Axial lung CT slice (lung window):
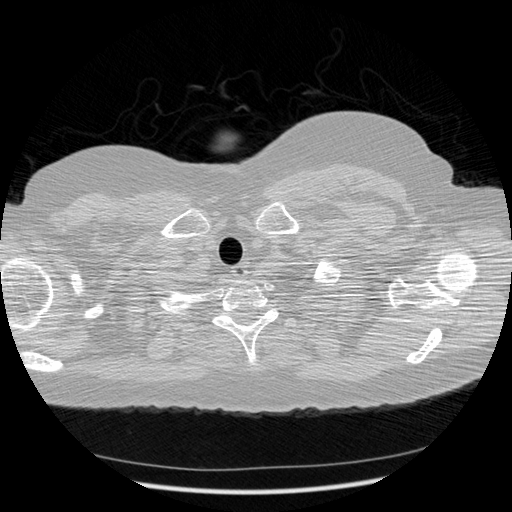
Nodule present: no